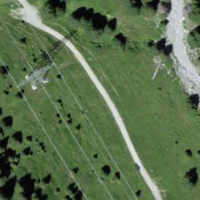
EUNIS habitat code: 23
Species observed at this site:
Botrychium lunaria